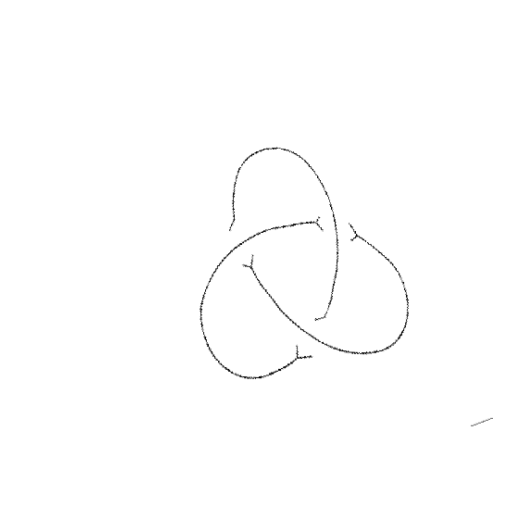
Crossing number: 3